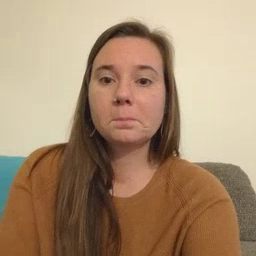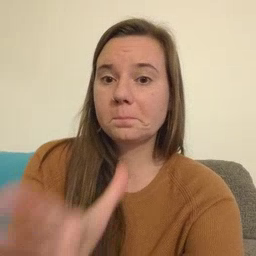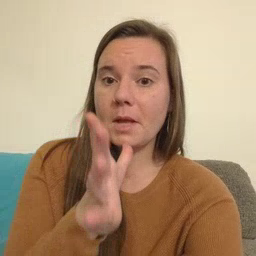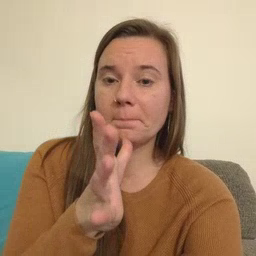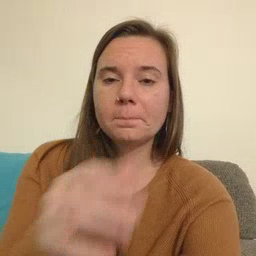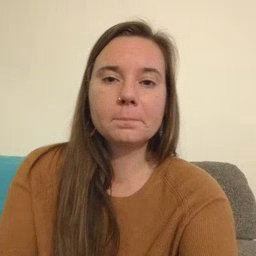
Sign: mom